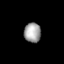
Tissue: lung
Cell type: T cells
Senescence score: 0.2014
Nuclear area (px): 325
Mean DAPI intensity: 160.852